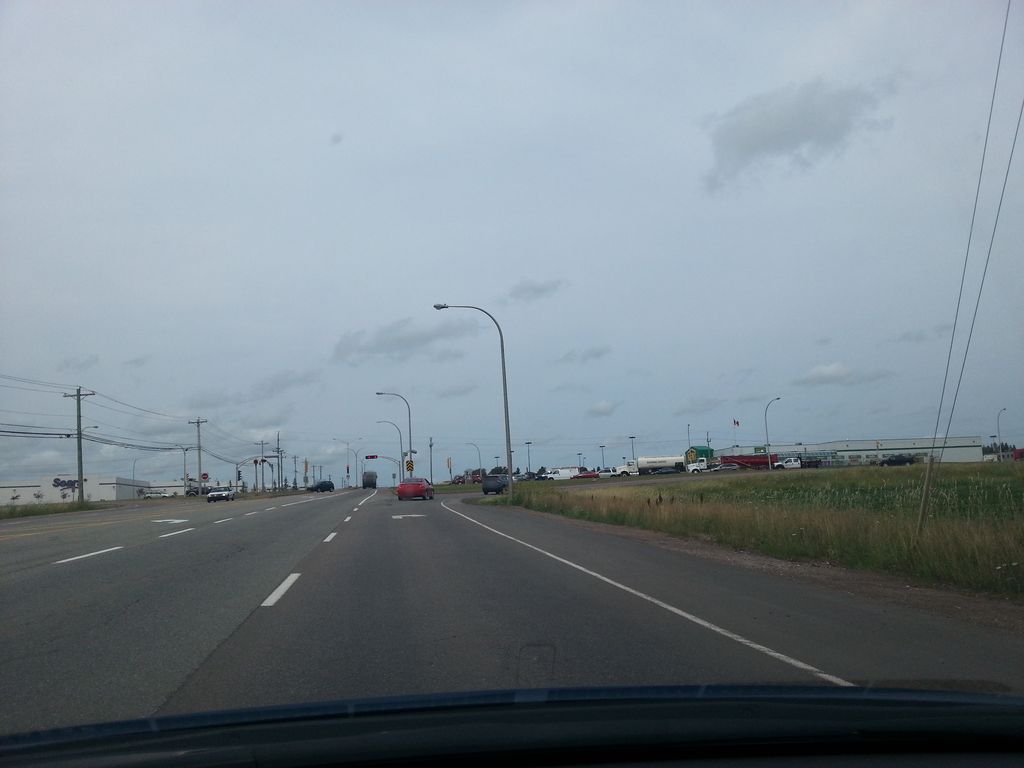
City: charlottetown